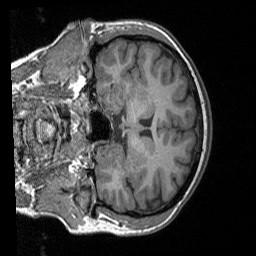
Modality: T1w
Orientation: coronal
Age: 34
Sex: female
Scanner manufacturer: siemens
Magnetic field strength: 3 T
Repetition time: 1.9 s
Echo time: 0.00252 s